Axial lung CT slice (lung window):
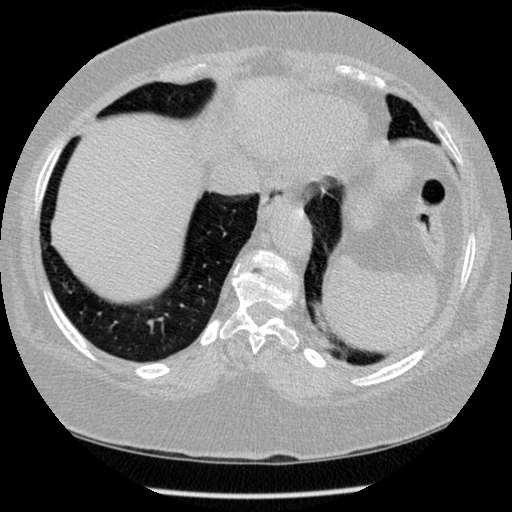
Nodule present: no